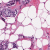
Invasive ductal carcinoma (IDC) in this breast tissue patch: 0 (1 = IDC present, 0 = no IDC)